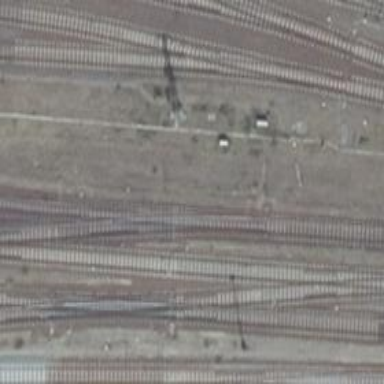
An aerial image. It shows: Siding railway line with electrified contact line for the trains.